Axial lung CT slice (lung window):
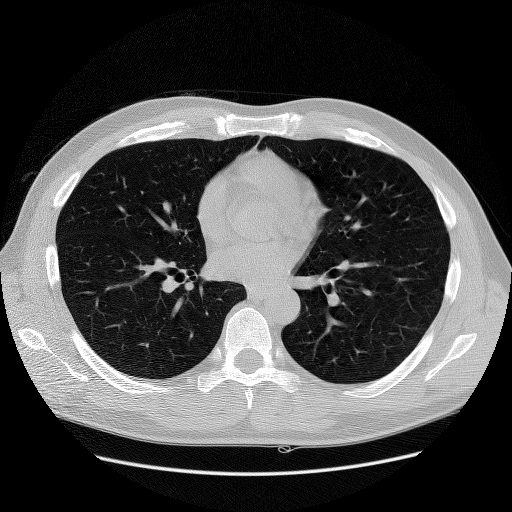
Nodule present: no